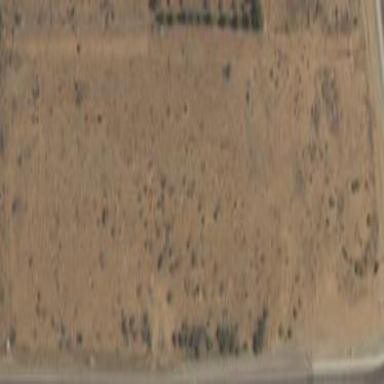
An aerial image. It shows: Brownfield area covered with scrub vegetation.